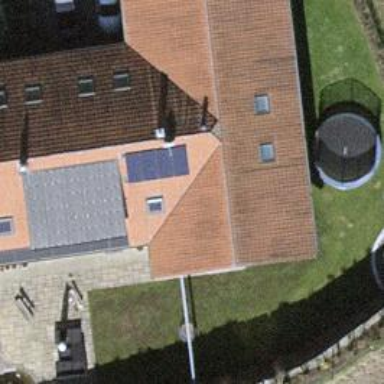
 consisting of solar photovoltaic panels."